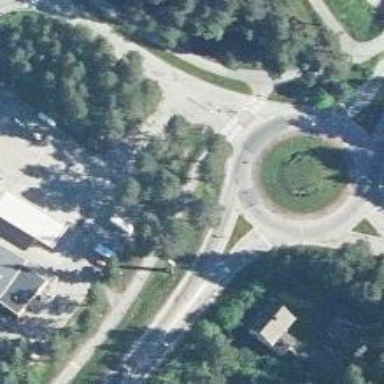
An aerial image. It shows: Primary highway with asphalt surface leading to roundabout.